Question: I had two forms - form "main" and form "alert".
I've changed Form "alert" to userControl,
Here is the code in form "main".
'''
alert = new AlertForm();
alert.TopLevel = false;
alert.Visible = true;
this.pnlData.Controls.Add(alert);
alert.Canceled += new EventHandler<EventArgs>(buttonCancel_Click);
alert.Show();
'''
pnlData is a panel inside the form "main"
When I try to run, the userControl is overlapping like this,

how to fix that?
how to bring userControl in front of the label and textbox in pnlData?
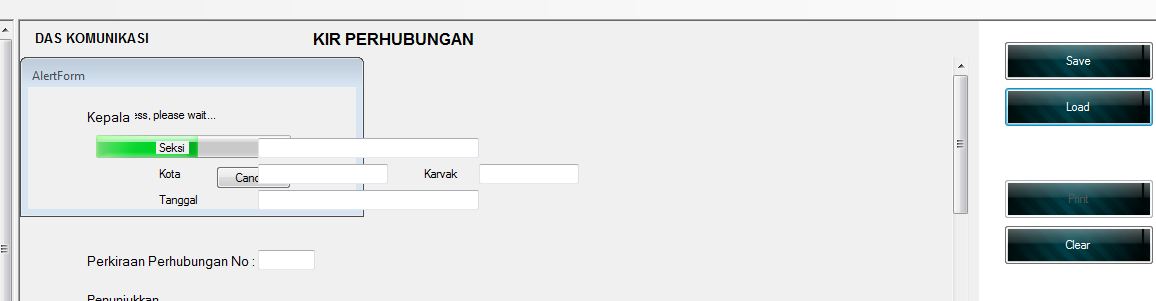
Answer: I could reproduce your problems. This is the code that got rid of it:
'''
public Form1() // constructor
{
InitializeComponent();
Form f = new Form2();
f.TopLevel = false;
panel1.Controls.Add(f);
f.BringToFront();
// Edit: if you want to change Top - do similar thing to Y
f.Location = new Point((int)(panel1.Size.Width / 2 - f.Size.Width / 2), 0);
f.Show();
}
'''
Works perfect - form is moving inside panel